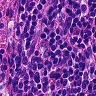
Metastatic tissue present: no